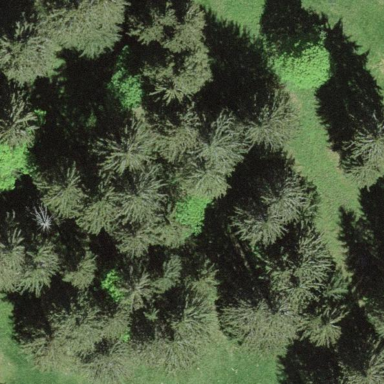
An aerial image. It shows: Beautiful woodland area.